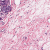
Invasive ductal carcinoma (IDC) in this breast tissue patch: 0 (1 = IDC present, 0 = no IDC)